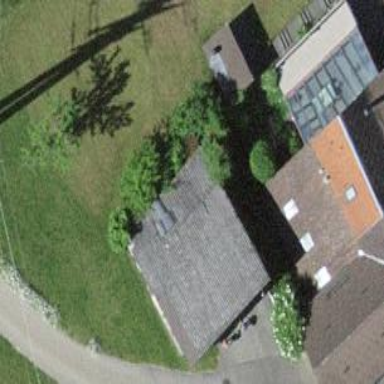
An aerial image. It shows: Shed.